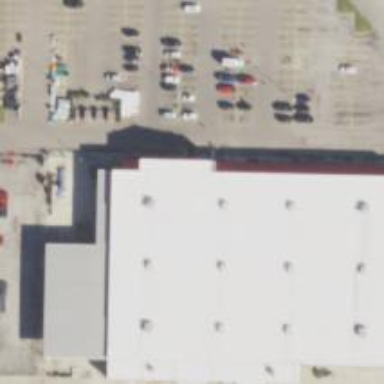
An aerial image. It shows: Retail building that serves as country store.